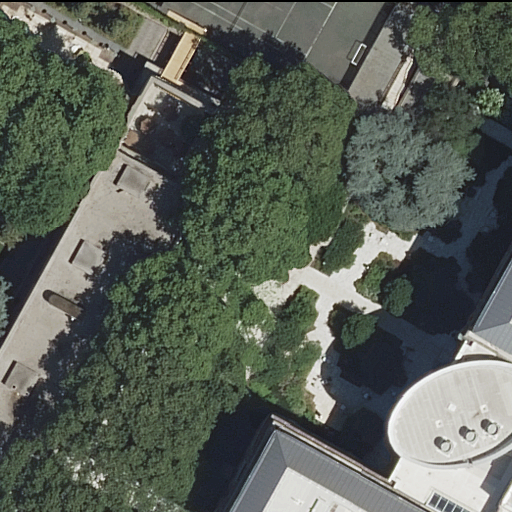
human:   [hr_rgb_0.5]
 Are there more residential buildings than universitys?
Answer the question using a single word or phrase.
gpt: yes

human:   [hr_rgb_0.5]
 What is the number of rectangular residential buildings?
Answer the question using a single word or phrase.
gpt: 2

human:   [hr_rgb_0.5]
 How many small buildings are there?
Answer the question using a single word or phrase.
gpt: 1

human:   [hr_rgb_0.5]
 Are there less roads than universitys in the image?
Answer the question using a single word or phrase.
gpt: no

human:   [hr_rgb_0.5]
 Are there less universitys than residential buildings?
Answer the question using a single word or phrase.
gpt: yes

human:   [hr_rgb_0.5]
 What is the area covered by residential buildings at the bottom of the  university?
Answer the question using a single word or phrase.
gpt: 7m2

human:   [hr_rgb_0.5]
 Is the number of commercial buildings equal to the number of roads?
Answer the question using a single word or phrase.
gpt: no

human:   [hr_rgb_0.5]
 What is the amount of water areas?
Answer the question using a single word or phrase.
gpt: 0

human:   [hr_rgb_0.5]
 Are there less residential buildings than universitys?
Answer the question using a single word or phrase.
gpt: no

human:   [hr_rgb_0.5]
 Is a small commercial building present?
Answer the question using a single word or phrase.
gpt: no

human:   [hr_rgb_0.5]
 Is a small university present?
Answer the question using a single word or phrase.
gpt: no

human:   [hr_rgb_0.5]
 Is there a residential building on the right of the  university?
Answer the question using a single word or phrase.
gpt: no

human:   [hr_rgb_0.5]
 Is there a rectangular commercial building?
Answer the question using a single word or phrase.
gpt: no

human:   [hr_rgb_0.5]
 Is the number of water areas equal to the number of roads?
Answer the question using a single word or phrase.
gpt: no

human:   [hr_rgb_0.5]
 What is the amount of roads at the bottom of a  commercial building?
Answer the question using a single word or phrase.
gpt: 0

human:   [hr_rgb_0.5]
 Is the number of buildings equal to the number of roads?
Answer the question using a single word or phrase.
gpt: no

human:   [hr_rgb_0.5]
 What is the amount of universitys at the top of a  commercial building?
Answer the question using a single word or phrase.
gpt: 0

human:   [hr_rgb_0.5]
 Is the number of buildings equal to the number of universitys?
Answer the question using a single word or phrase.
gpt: no

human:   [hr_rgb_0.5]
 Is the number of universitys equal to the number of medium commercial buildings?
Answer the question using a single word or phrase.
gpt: no

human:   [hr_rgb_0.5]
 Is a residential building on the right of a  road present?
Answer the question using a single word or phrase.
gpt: yes

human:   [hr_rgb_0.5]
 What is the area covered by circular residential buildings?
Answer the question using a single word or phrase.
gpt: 0m2

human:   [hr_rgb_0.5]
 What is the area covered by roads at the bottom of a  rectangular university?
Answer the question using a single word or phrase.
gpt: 0m2

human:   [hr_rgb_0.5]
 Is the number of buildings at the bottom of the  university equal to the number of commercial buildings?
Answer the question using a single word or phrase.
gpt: no

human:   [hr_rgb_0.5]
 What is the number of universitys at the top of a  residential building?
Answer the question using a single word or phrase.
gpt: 1

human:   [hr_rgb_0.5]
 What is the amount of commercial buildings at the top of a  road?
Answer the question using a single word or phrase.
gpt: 0

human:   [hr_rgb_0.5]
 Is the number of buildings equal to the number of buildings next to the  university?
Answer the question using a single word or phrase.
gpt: yes

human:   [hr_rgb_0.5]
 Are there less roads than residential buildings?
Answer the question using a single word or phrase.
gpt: no

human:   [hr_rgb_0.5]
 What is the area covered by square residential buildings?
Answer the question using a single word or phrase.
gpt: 0m2

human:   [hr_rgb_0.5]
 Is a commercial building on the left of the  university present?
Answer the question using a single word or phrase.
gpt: no

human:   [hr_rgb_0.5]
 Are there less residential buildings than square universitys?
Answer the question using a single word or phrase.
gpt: no

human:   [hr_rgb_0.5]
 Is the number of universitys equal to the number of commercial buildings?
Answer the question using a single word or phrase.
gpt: no

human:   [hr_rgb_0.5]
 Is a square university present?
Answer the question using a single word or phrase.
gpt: no

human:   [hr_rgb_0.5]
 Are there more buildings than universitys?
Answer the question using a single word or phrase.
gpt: yes

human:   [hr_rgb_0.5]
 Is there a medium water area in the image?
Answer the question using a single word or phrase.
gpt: no

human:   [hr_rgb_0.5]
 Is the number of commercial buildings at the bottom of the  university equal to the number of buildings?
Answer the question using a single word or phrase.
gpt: no

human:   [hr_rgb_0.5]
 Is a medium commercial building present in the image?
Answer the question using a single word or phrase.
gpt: no